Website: apple
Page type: address-validator
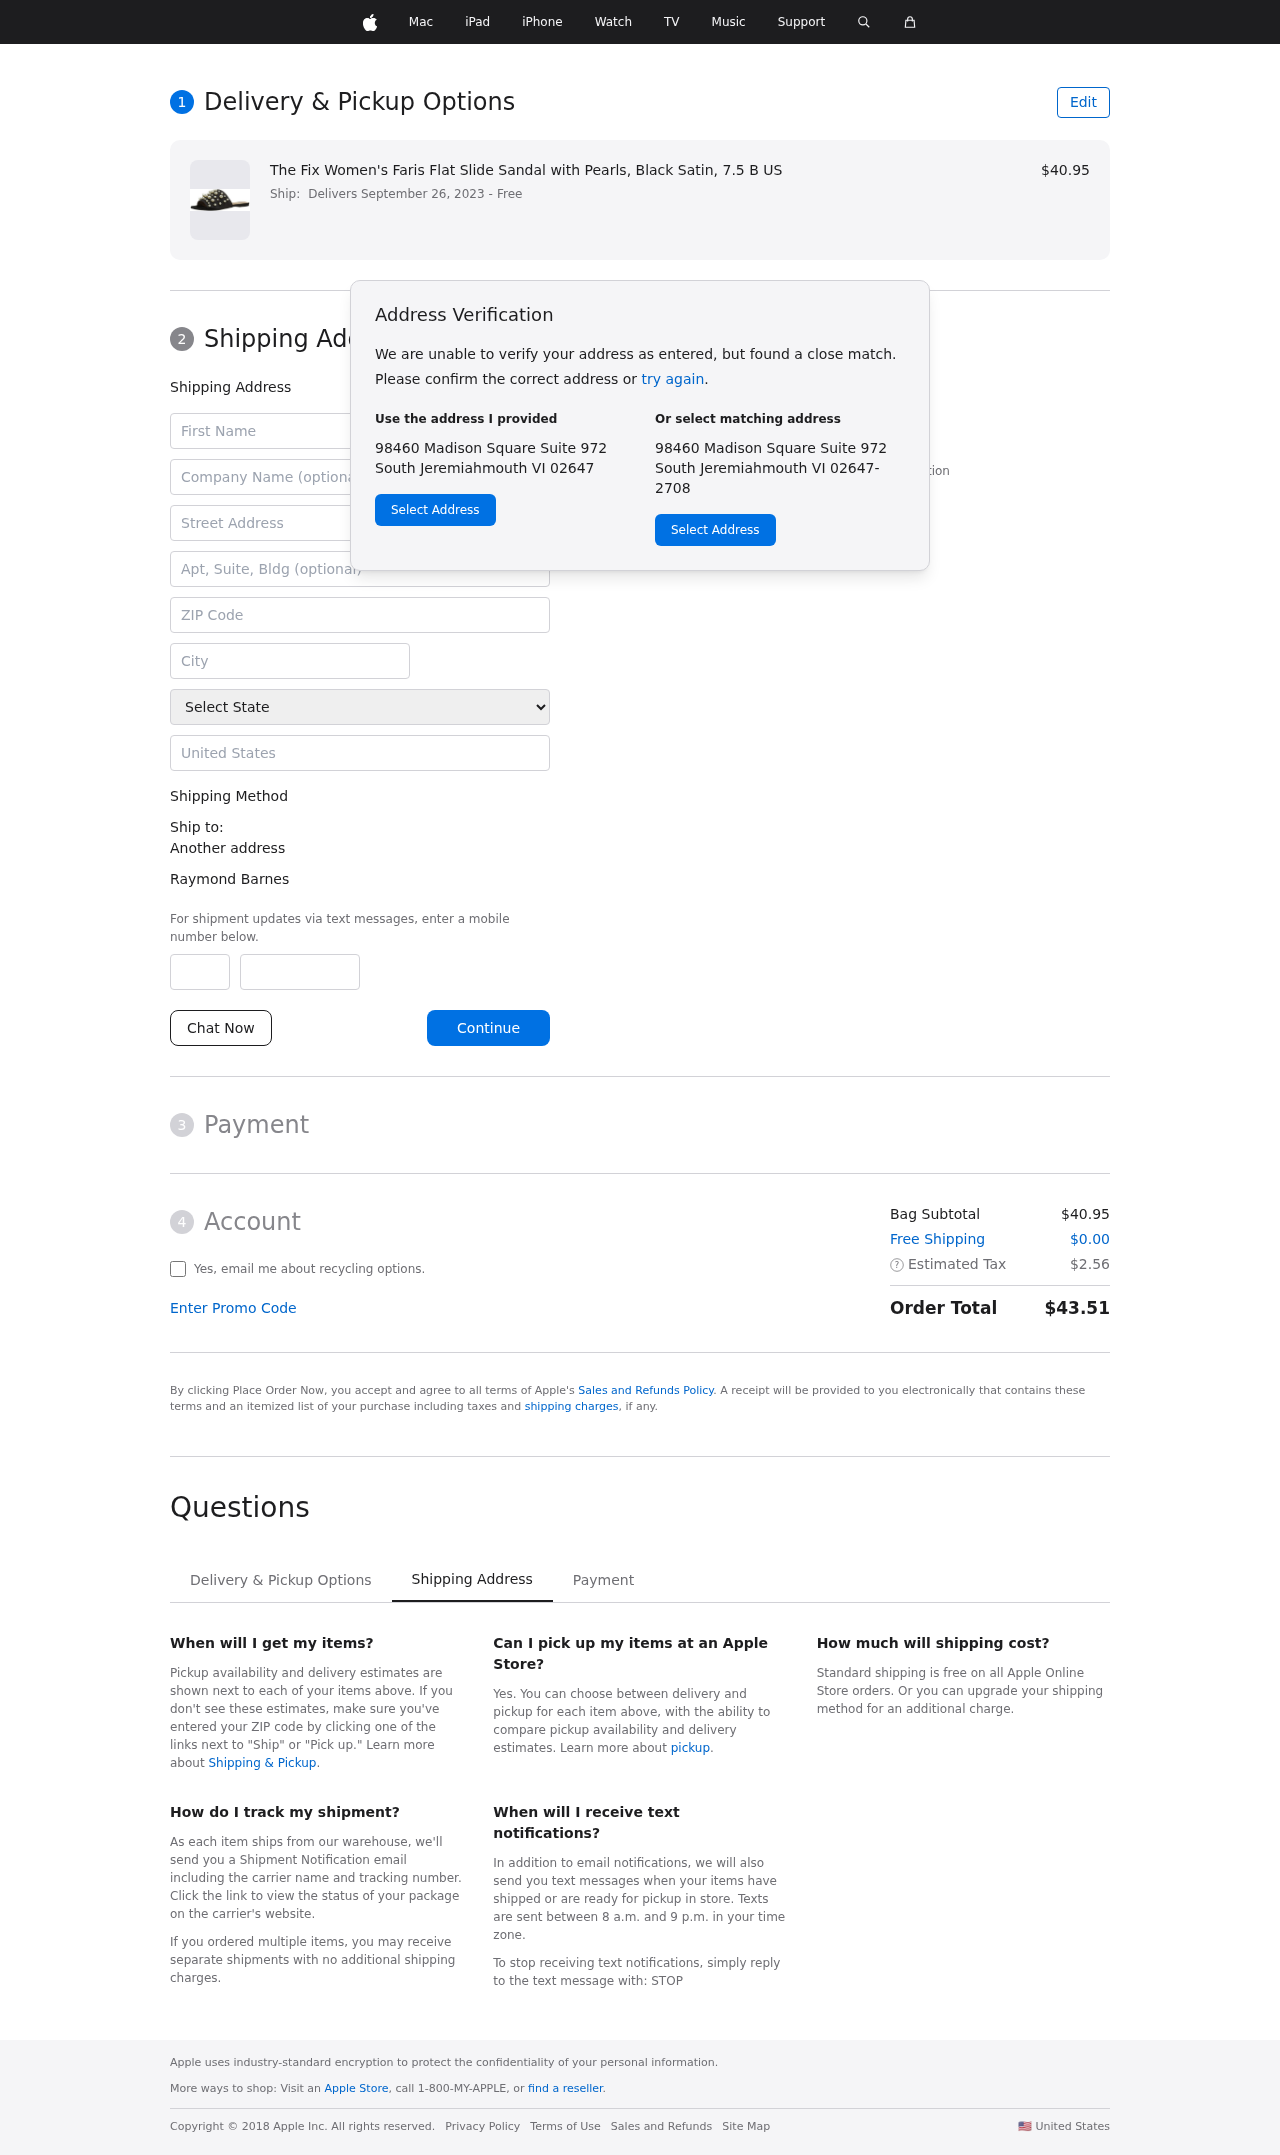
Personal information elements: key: PII_CITY
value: South Jeremiahmouth
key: PII_COUNTRY
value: United States
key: PII_FIRSTNAME
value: Raymond
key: PII_FULLNAME
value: Raymond Barnes
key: PII_LASTNAME
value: Barnes
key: PII_PHONE_AREA
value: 651
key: PII_PHONE_SUFFIX
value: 6145
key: PII_POSTCODE
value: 02647
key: PII_STATE
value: VI
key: PII_STREET
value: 98460 Madison Square Suite 972
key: PII_CITY_STATE_ZIP
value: South Jeremiahmouth VI 02647
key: PII_STATE_ABBR
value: VI
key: PII_POSTCODE_FULL
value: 02647
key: PII_POSTCODE_NUMERIC
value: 2647
Product elements: key: PRODUCT1_NAME
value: The Fix Women's Faris Flat Slide Sandal with Pearls, Black Satin, 7.5 B US
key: PRODUCT1_PRICE
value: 40.95
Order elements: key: ORDER_DELIVERY_DATE
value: Delivers September 26, 2023
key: ORDER_SUBTOTAL
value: $40.95
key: ORDER_SHIPPING_COST
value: $0.00
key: ORDER_TAX
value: $2.56
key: ORDER_TOTAL
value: $43.51